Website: bh-photo
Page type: address-validator
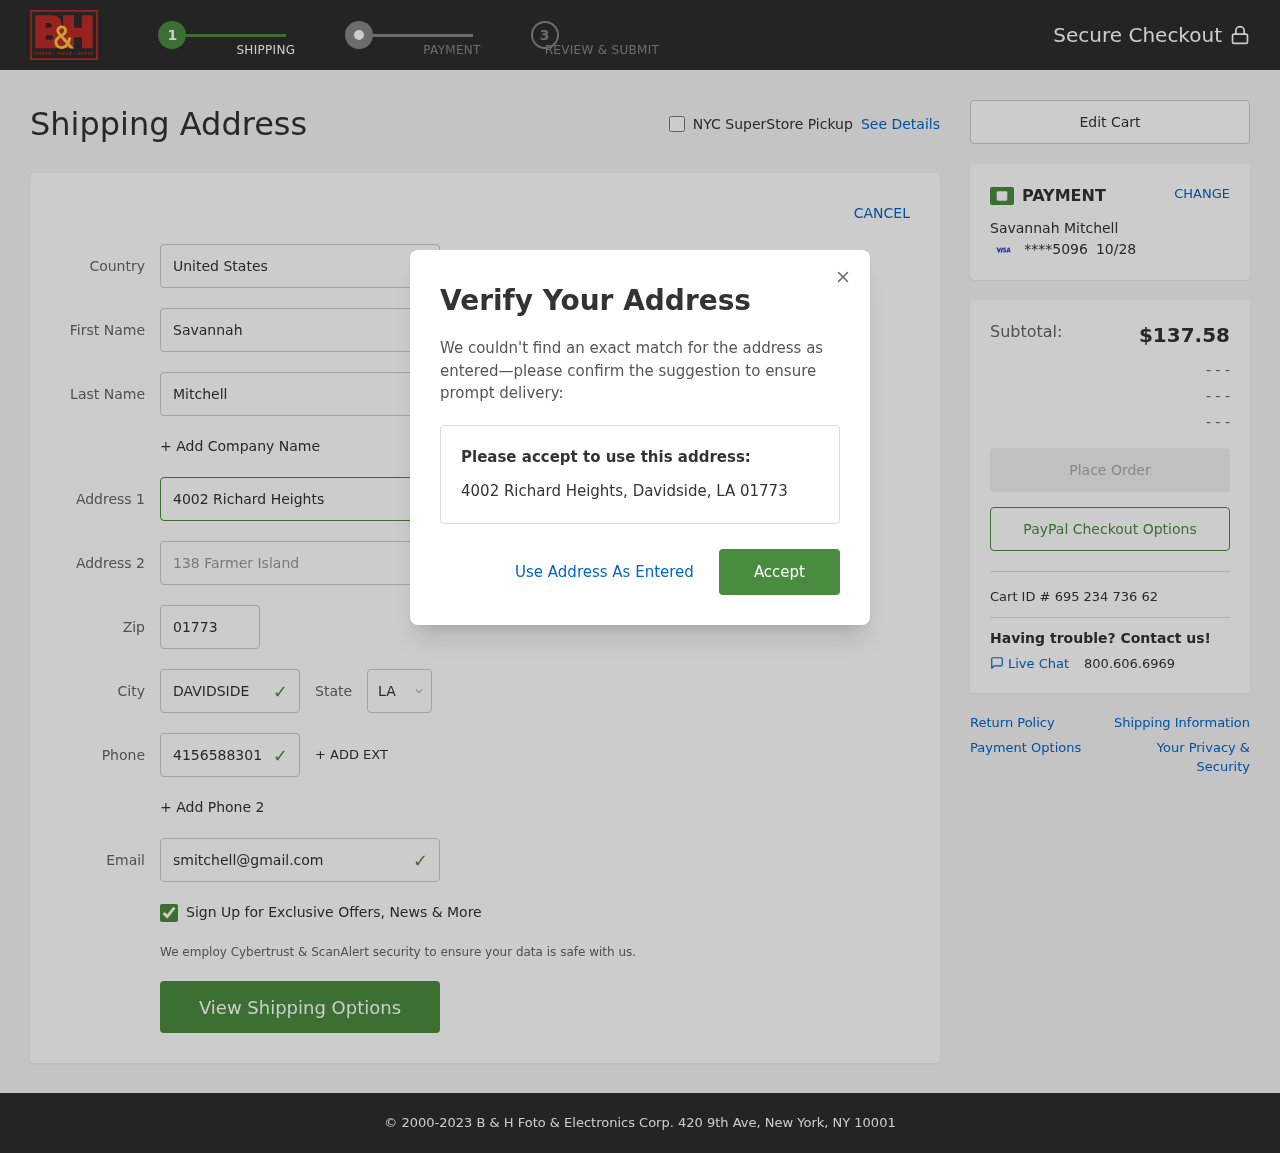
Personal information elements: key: PII_CARD_EXPIRY
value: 10/28
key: PII_CARD_LAST4
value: ****5096
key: PII_CITY
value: Davidside
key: PII_COUNTRY
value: United States
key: PII_EMAIL
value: smitchell@gmail.com
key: PII_FIRSTNAME
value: Savannah
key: PII_FULLNAME
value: Savannah Mitchell
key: PII_LASTNAME
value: Mitchell
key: PII_PHONE
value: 4156588301
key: PII_POSTCODE
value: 01773
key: PII_STATE_ABBR
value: LA
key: PII_STREET
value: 4002 Richard Heights
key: PII_STREET2
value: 138 Farmer Island
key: PII_CITY_STATE_ZIP
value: Davidside, LA 01773
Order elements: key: ORDER_SUBTOTAL
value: $137.58
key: ORDER_ID
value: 695 234 736 62